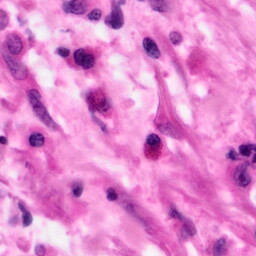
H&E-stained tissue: Pancreatic